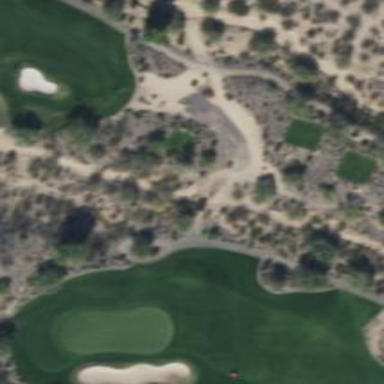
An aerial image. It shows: Pathway for golfing.